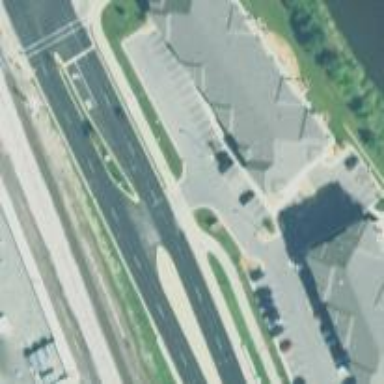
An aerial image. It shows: Marked crossing on cycleway road.